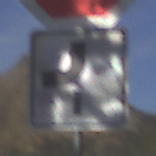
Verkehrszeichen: VerlaufVorfahrtsstrasse7
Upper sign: Stop
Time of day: MorningAfternoon
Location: Outdoor (RoadRail)
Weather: PartlyCloudy
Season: NotSpecified
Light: Natural